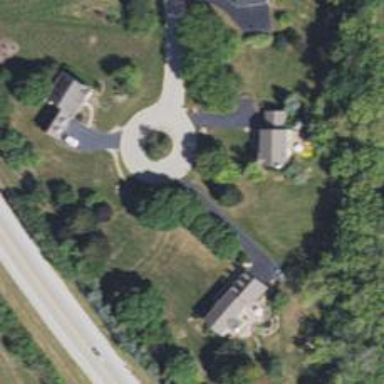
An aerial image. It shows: Driveway.